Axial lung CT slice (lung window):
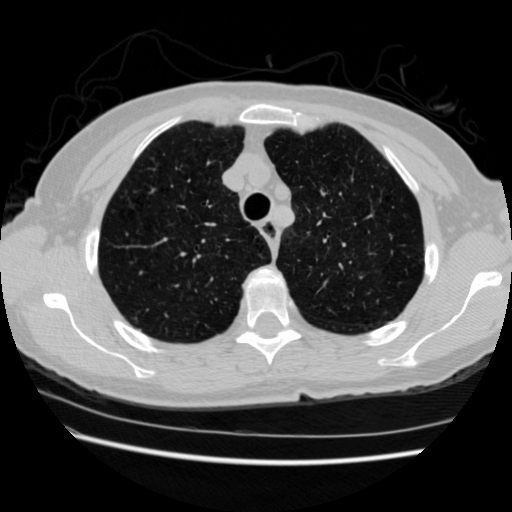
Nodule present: no